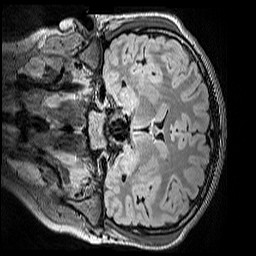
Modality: FLAIR
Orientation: coronal
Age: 11
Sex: male
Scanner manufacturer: siemens
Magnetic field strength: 3 T
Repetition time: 5 s
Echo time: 0.388 s